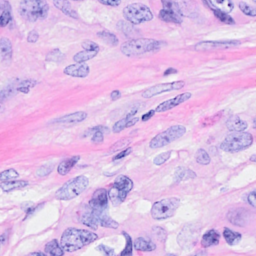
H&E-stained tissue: Breast